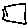
Label: square